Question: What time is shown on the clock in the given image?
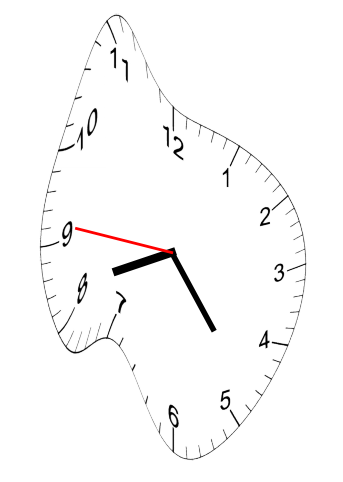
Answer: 08:23:46